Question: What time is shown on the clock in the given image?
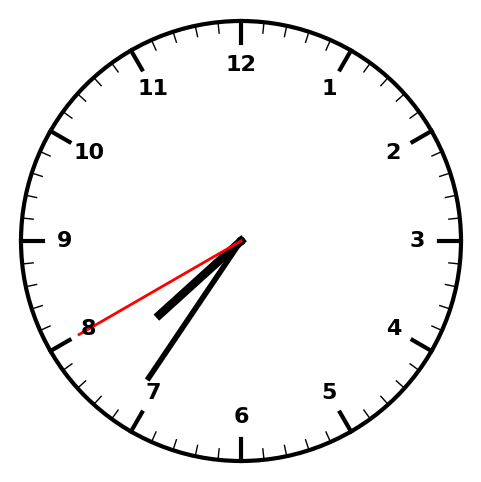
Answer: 07:35:40